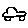
Label: car